Field crop: maize
Growth stage: 2
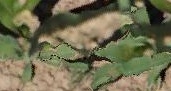
Species: maize